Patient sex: M
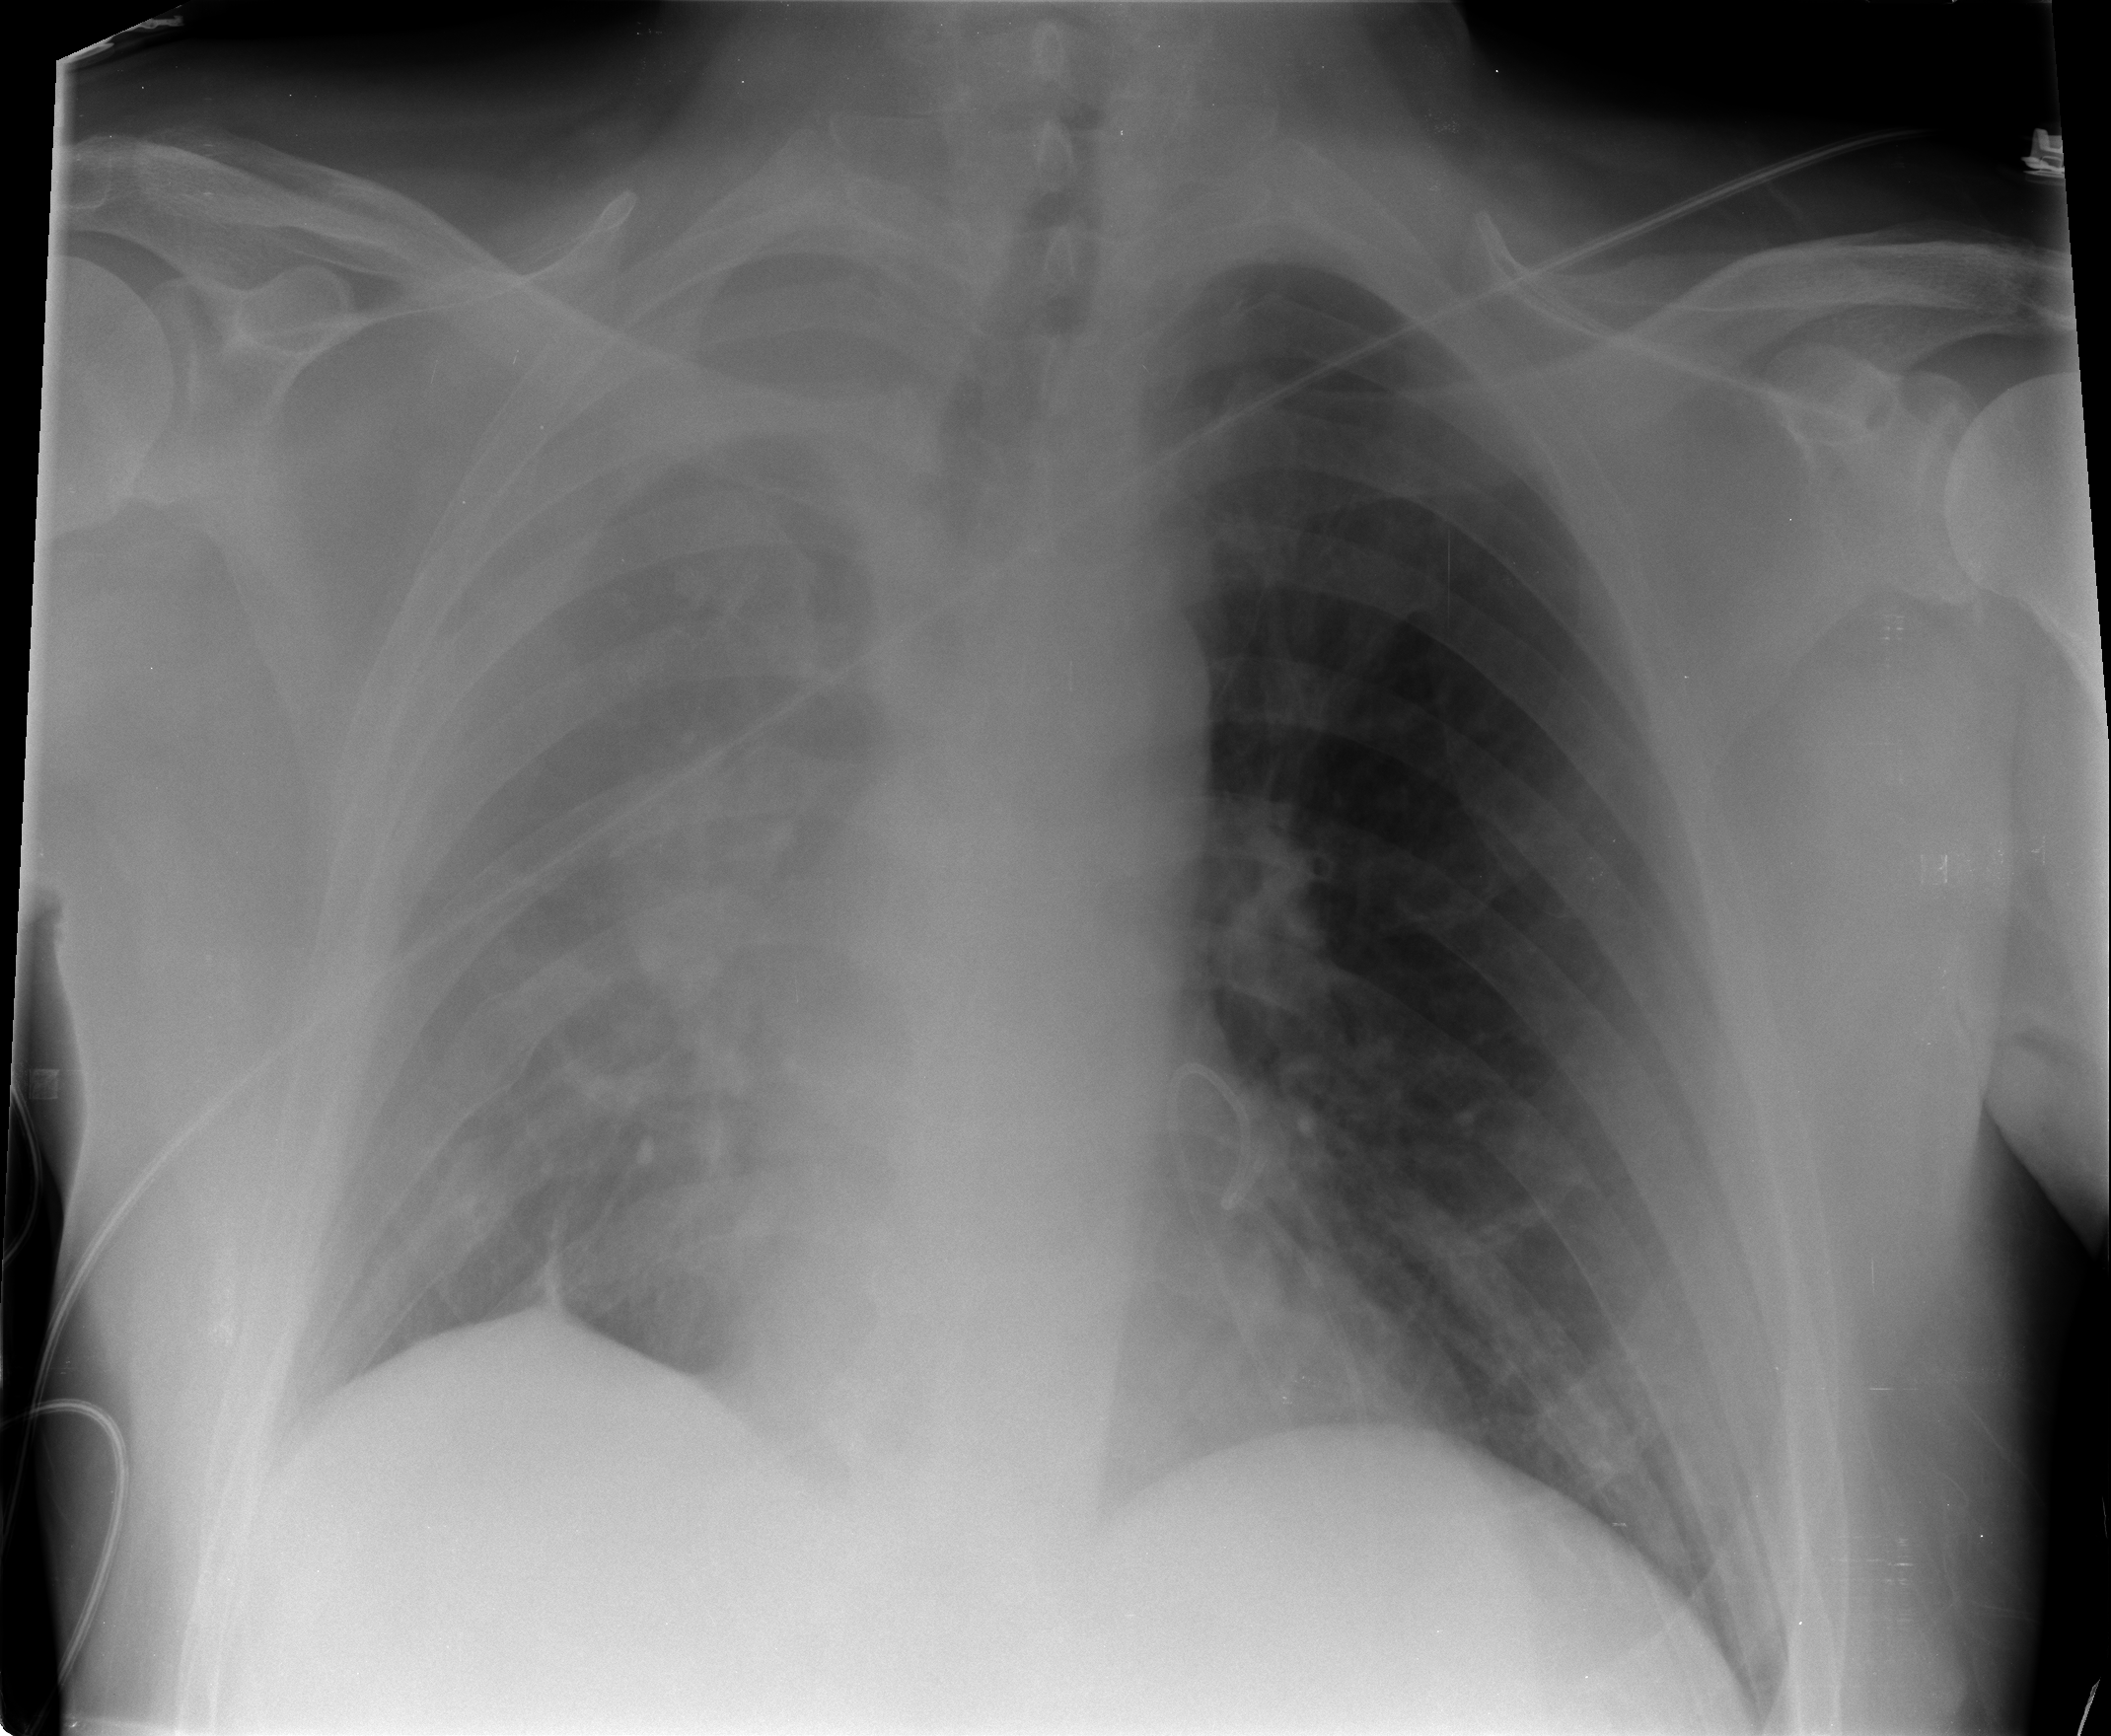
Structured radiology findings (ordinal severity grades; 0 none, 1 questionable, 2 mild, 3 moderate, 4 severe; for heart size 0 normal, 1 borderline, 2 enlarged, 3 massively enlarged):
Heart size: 0
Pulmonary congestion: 0
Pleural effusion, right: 4
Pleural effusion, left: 0
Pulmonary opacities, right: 0
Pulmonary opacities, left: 0
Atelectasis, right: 3
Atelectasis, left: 0